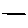
Label: line